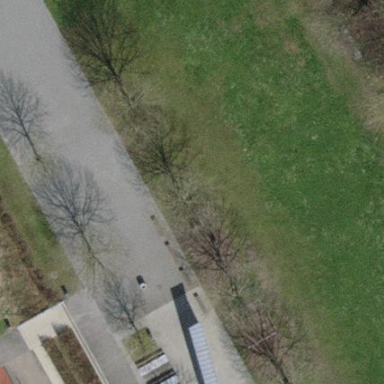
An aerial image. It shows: Playground with woodchips surface.